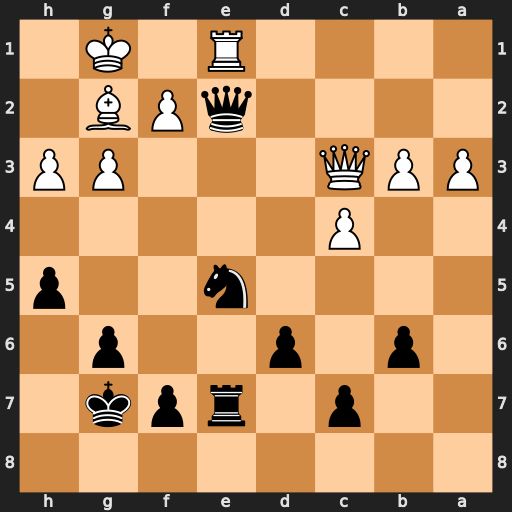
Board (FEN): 8/2p1rpk1/1p1p2p1/4n2p/2P5/PPQ3PP/4qPB1/4R1K1
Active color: b
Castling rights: -
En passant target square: -
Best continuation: Qxe1+ Qxe1 Nf3+ Bxf3 Rxe1+